Field crop: maize
Growth stage: 2
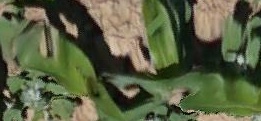
Species: maize